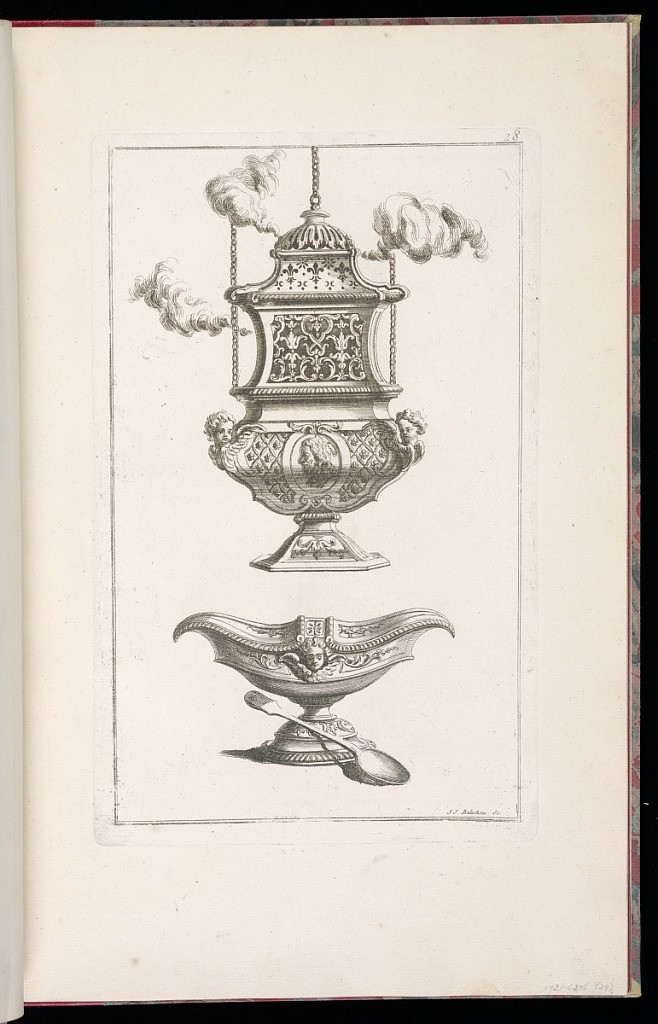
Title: Design for a Thurible, Boat and Spoon
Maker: Thomas Lainé, French, 1682 – 1739
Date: late 18th century
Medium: Etching on laid paper
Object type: Print
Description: A printed sheet from a series of thirty designs for moldings, carved frames, doors, chimneys, and liturgical objects. In the upper section of the print, a design for a smoking thurible hanging from three chains, decorated with floral fretwork, fleur-de-lys, fleurons, and acanthus leaf ornament. With two winged putti heads on the sides and a profile portrait in a roundel in the middle of the lower section. Below there is a design for a footed boat, with two-hinged lids, decorated with acanthus leaf ornament and a winged putti mascaron on the front. A spoon is placed in front of the boat, leaning on the foot. The plate is signed and numbered.